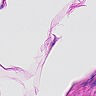
Metastatic tissue present: no